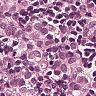
Metastatic tissue present: yes